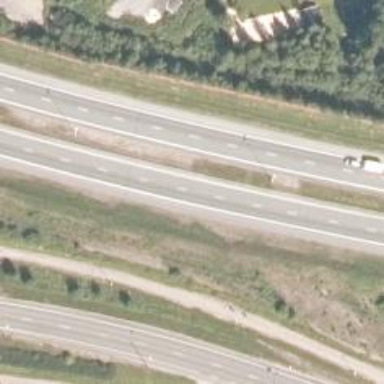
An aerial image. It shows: Motorway.